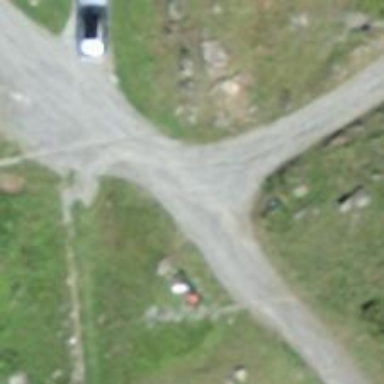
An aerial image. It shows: Guidepost providing information.